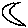
Label: moon